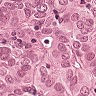
Metastatic tissue present: yes